Question: I have created a custom control TOuterControl that is the parent for multiple TInnerControls.
Everything is working fine except that the IDE is creating icons for each the child TInnerControl's (InnerControl1 and InnerControl2 in the screenshot). How do I prevent the IDE from generating the icons?

'''
unit TestControl;
interface
Procedure Register;
implementation
Uses
Classes,
Controls,
SysUtils,
DesignEditors,
DesignIntf,
VCLEditors;
Type
TOuterControl = Class;
TInnerControl = Class(TComponent)
Protected
FOuterControl : TOuterControl;
function GetParentComponent: TComponent; Override;
Function HasParent : Boolean; Override;
procedure SetParentComponent (Value: TComponent); Override;
End;
TOuterControl = Class(TCustomControl)
Protected
FInnerControls : TList;
Procedure Paint; Override;
Public
Constructor Create(AOwner : TComponent); Override;
Procedure AddInnerControl(AInnerControl : TInnerControl);
procedure GetChildren(Proc: TGetChildProc; Root: TComponent); override;
End;
TOuterControlEditor = Class(TDefaultEditor)
Public
Procedure ExecuteVerb(Index : Integer); Override;
Function GetVerb (Index : Integer) : String; Override;
Function GetVerbCount : Integer; Override;
End;
procedure TOuterControl.AddInnerControl(AInnerControl: TInnerControl);
begin
AInnerControl.FOuterControl := Self;;
FInnerControls.Add(AInnerControl);
Invalidate;
end;
constructor TOuterControl.Create(AOwner: TComponent);
begin
inherited;
FInnerControls := TList.Create;
end;
procedure TOuterControl.GetChildren(Proc: TGetChildProc; Root: TComponent);
var
I : Integer;
begin
inherited;
For I := 0 To FInnerControls.Count - 1 Do
Proc(FInnerControls[I]);
end;
procedure TOuterControl.Paint;
begin
inherited;
Canvas.FillRect(ClientRect);
Canvas.TextOut(0,0, Format('Inner Control Count = %d', [FInnerControls.Count]));
end;
function TInnerControl.GetParentComponent: TComponent;
begin
Result := FOuterControl;
end;
function TInnerControl.HasParent: Boolean;
begin
Result := True;
end;
procedure TInnerControl.SetParentComponent(Value: TComponent);
begin
If Value Is TOuterControl Then
If FOuterControl <> Value Then
Begin
FOuterControl := TOuterControl(Value);
FOuterControl.AddInnerControl(Self);
End;
end;
procedure TOuterControlEditor.ExecuteVerb(Index: Integer);
Var
OuterControl : TOuterControl;
InnerControl : TInnerControl;
begin
inherited;
OuterControl := TOuterControl(Component);
If Index = 0 Then
Begin
InnerControl := TInnerControl.Create(OuterControl.Owner);
OuterControl.AddInnerControl(InnerControl);
End;
end;
function TOuterControlEditor.GetVerb(Index: Integer): String;
begin
Result := 'Add Inner';
end;
function TOuterControlEditor.GetVerbCount: Integer;
begin
Result := 1;
end;
Procedure Register;
Begin
RegisterComponents('AA', [TOuterControl]);
RegisterComponentEditor(TOuterControl, TOuterControlEditor);
End;
Initialization
Classes.RegisterClasses([TInnerControl]);
end.
'''
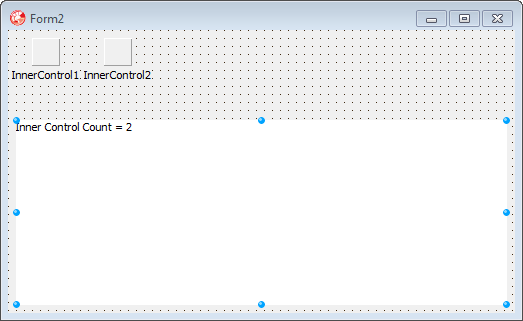
Answer: You can prevent them from appeaing on the form with:
'''
RegisterNoIcon([TInnerControl]);
'''
More info on RegisterNoIcon can be found at <URL>
It's a little confusing having classes with a name that end with "Control" that aren't normal visual controls though.